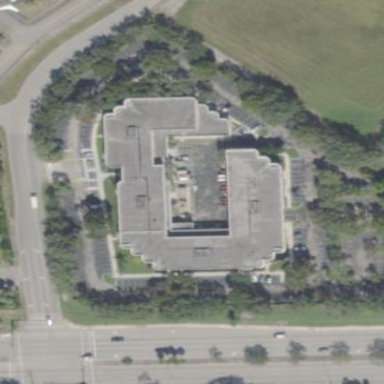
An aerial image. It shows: Bank building.